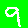
Digit: 9